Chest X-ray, PA view. Patient: 42 years old, sex M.
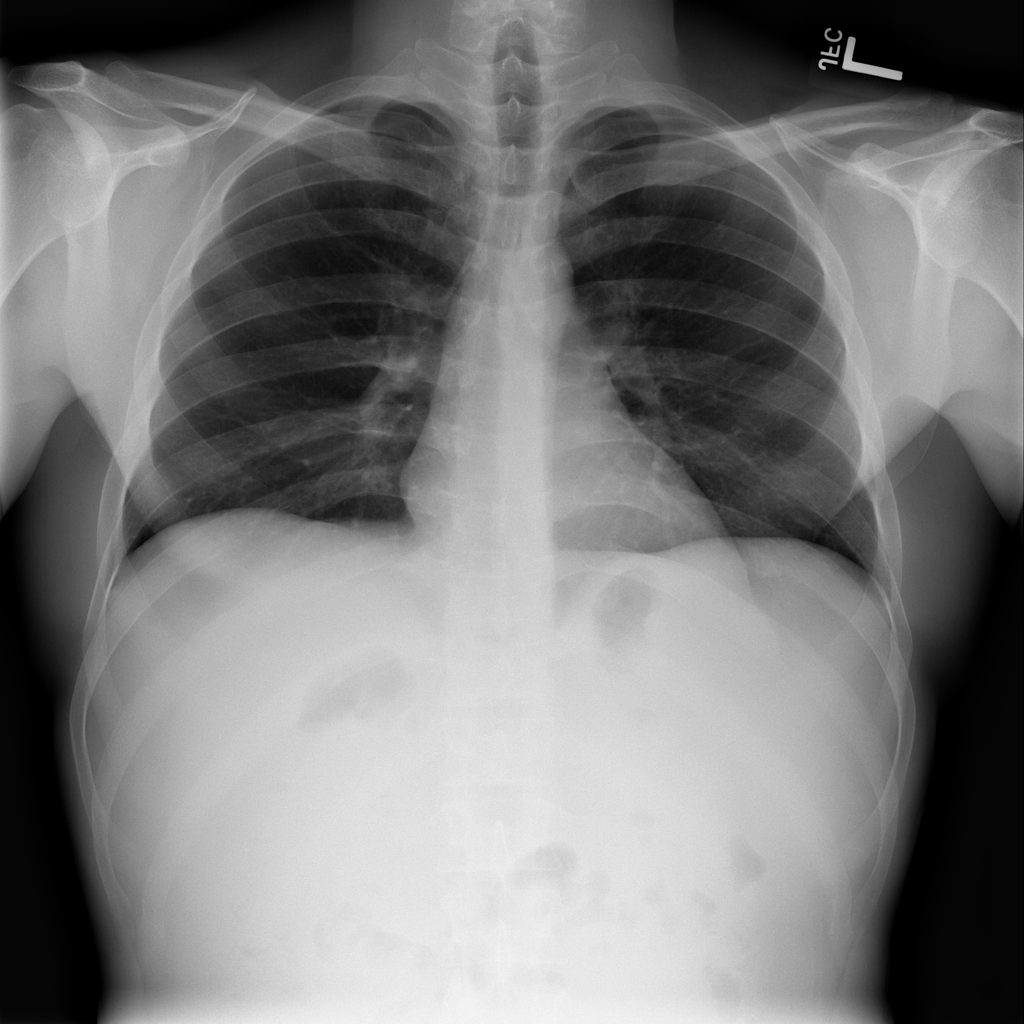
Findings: No Finding